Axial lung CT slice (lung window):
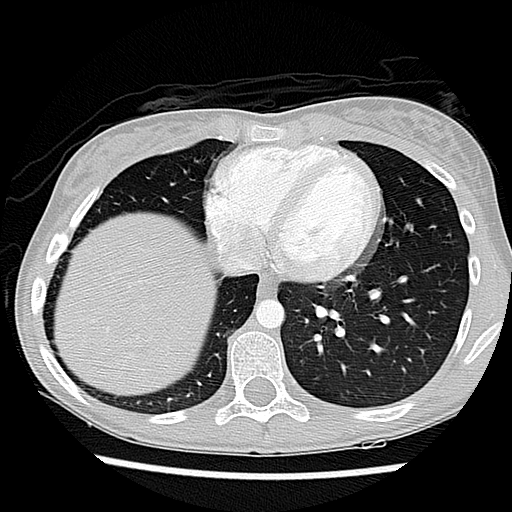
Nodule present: no